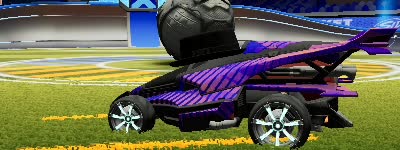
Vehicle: aftershock